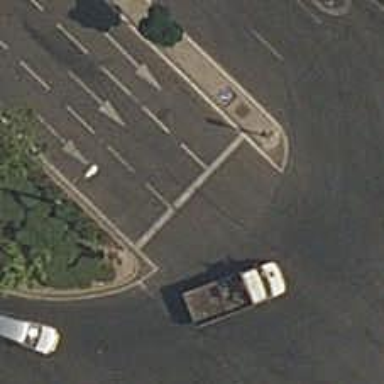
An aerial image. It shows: Road with traffic signals.